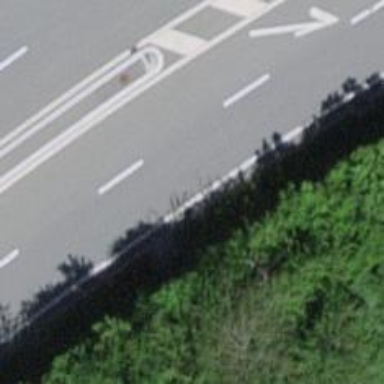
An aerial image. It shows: Asphalt trunk highway.